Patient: sex M, age 50
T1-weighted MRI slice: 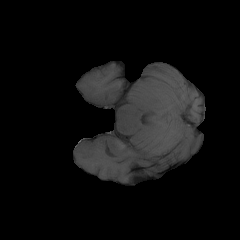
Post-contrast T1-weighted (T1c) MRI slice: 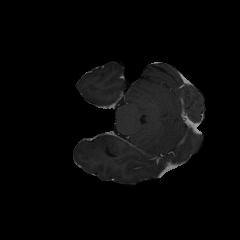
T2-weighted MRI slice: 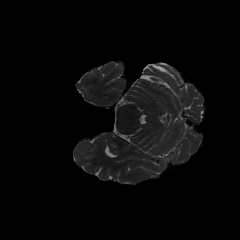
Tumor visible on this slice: no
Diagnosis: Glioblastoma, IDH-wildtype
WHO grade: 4